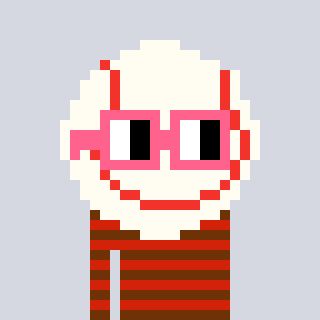
a pixel art character with square pink glasses, a baseball ball-shaped head and a red-colored body on a cool background